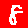
Digit: 8